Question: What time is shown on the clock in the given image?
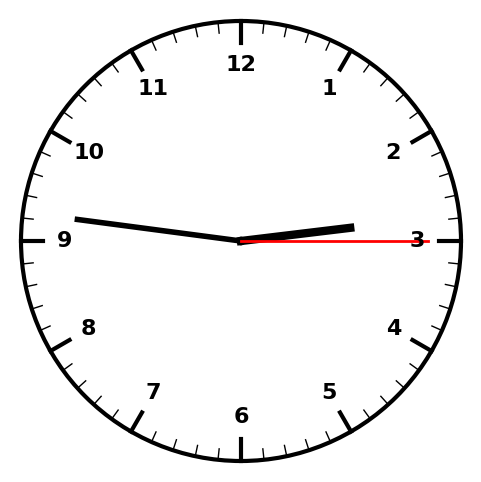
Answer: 02:46:15